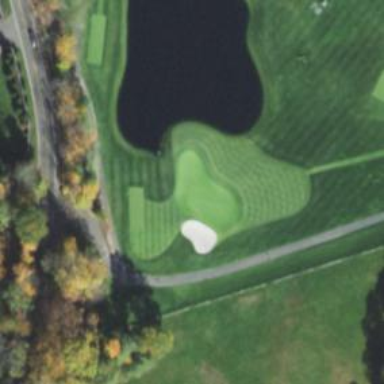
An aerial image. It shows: Golf hole.